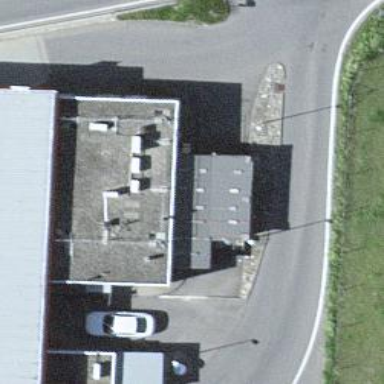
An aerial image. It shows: Convenience shop.